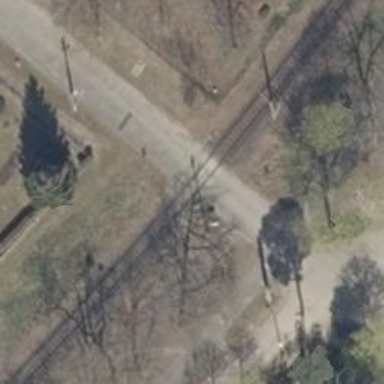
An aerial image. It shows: Tram level crossing on the railway.